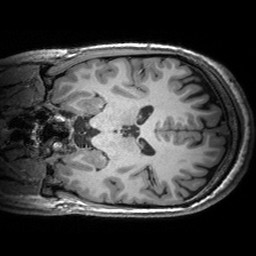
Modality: T1w
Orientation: coronal
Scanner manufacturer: siemens
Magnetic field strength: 3 T
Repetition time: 2.53 s
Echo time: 0.00299 s